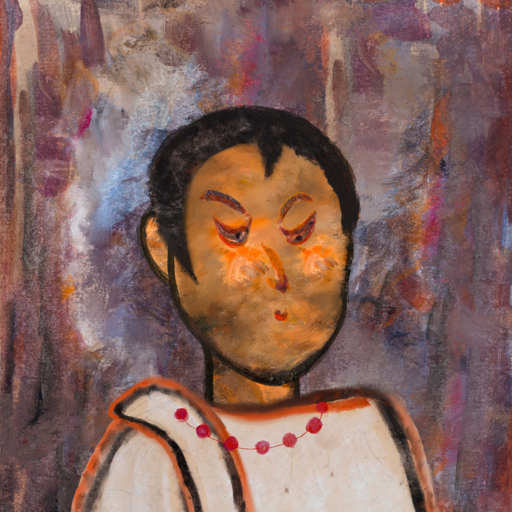
Background: Hypocrite, Head And Neck Side: Gypsy_Queen, Face Side: Hypocrite, Bust: Roy_Bahadur, Hair Side: Roy_Bahadur, Head Accessory: Blank, Second Necklace: Blank, Necklace: Irani_3, Baby: Blank